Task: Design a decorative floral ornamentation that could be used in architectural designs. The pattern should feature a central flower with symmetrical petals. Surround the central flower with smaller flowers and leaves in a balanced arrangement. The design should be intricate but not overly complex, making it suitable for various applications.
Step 386:
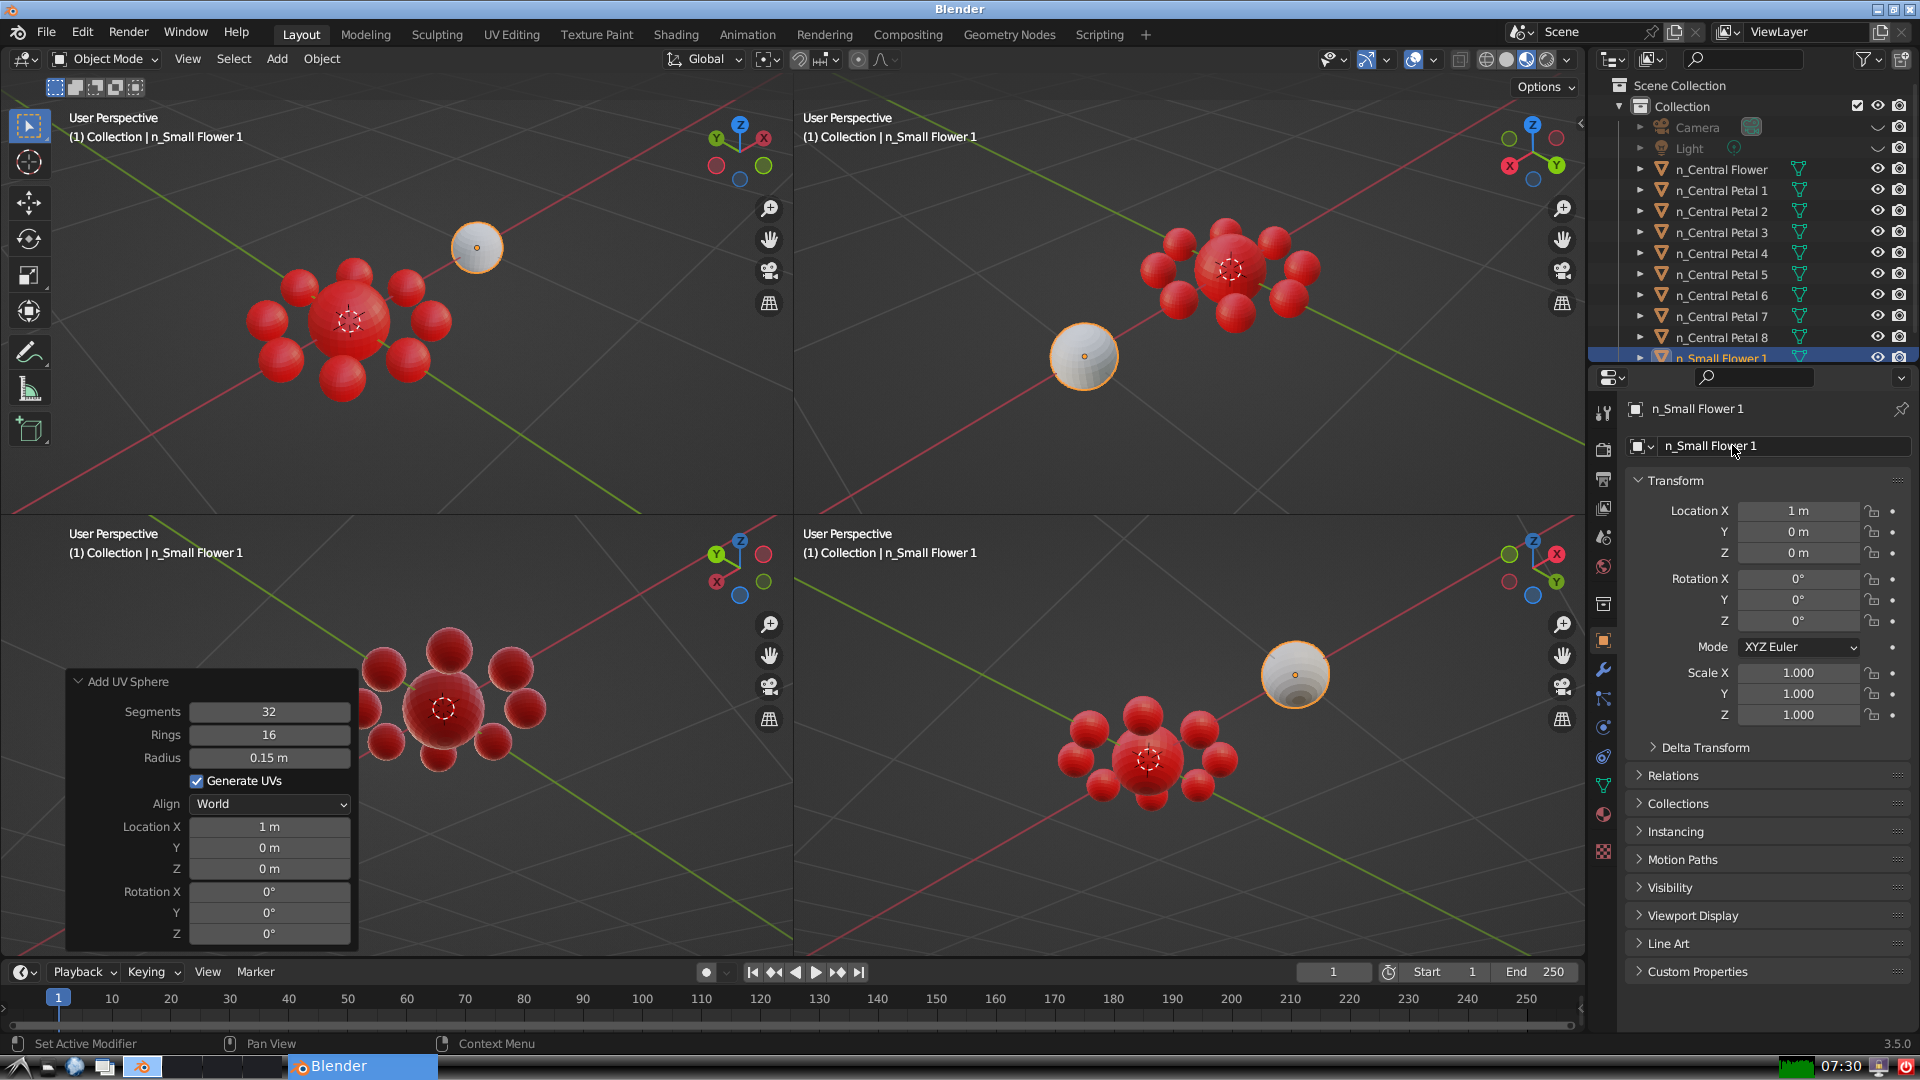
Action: {"mouse_move": [1603, 815]}